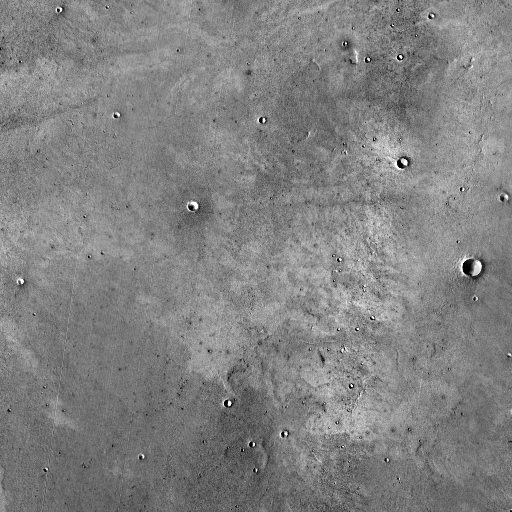
Crater classes present: Background, Other, Buried